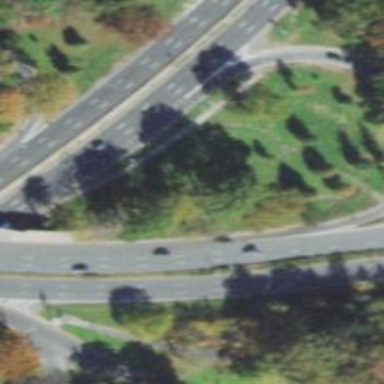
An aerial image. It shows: Asphalt road designated as trunk highway.